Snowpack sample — Snodgrass Mountain, Crested Butte, Colorado (2/4/25, 12:06 PM MST)
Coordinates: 38.923, -106.968
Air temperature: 35 °F
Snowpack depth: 80 cm
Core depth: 30 cm
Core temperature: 35.6 °F
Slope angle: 14°, slope face: 78°
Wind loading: low
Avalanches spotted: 0
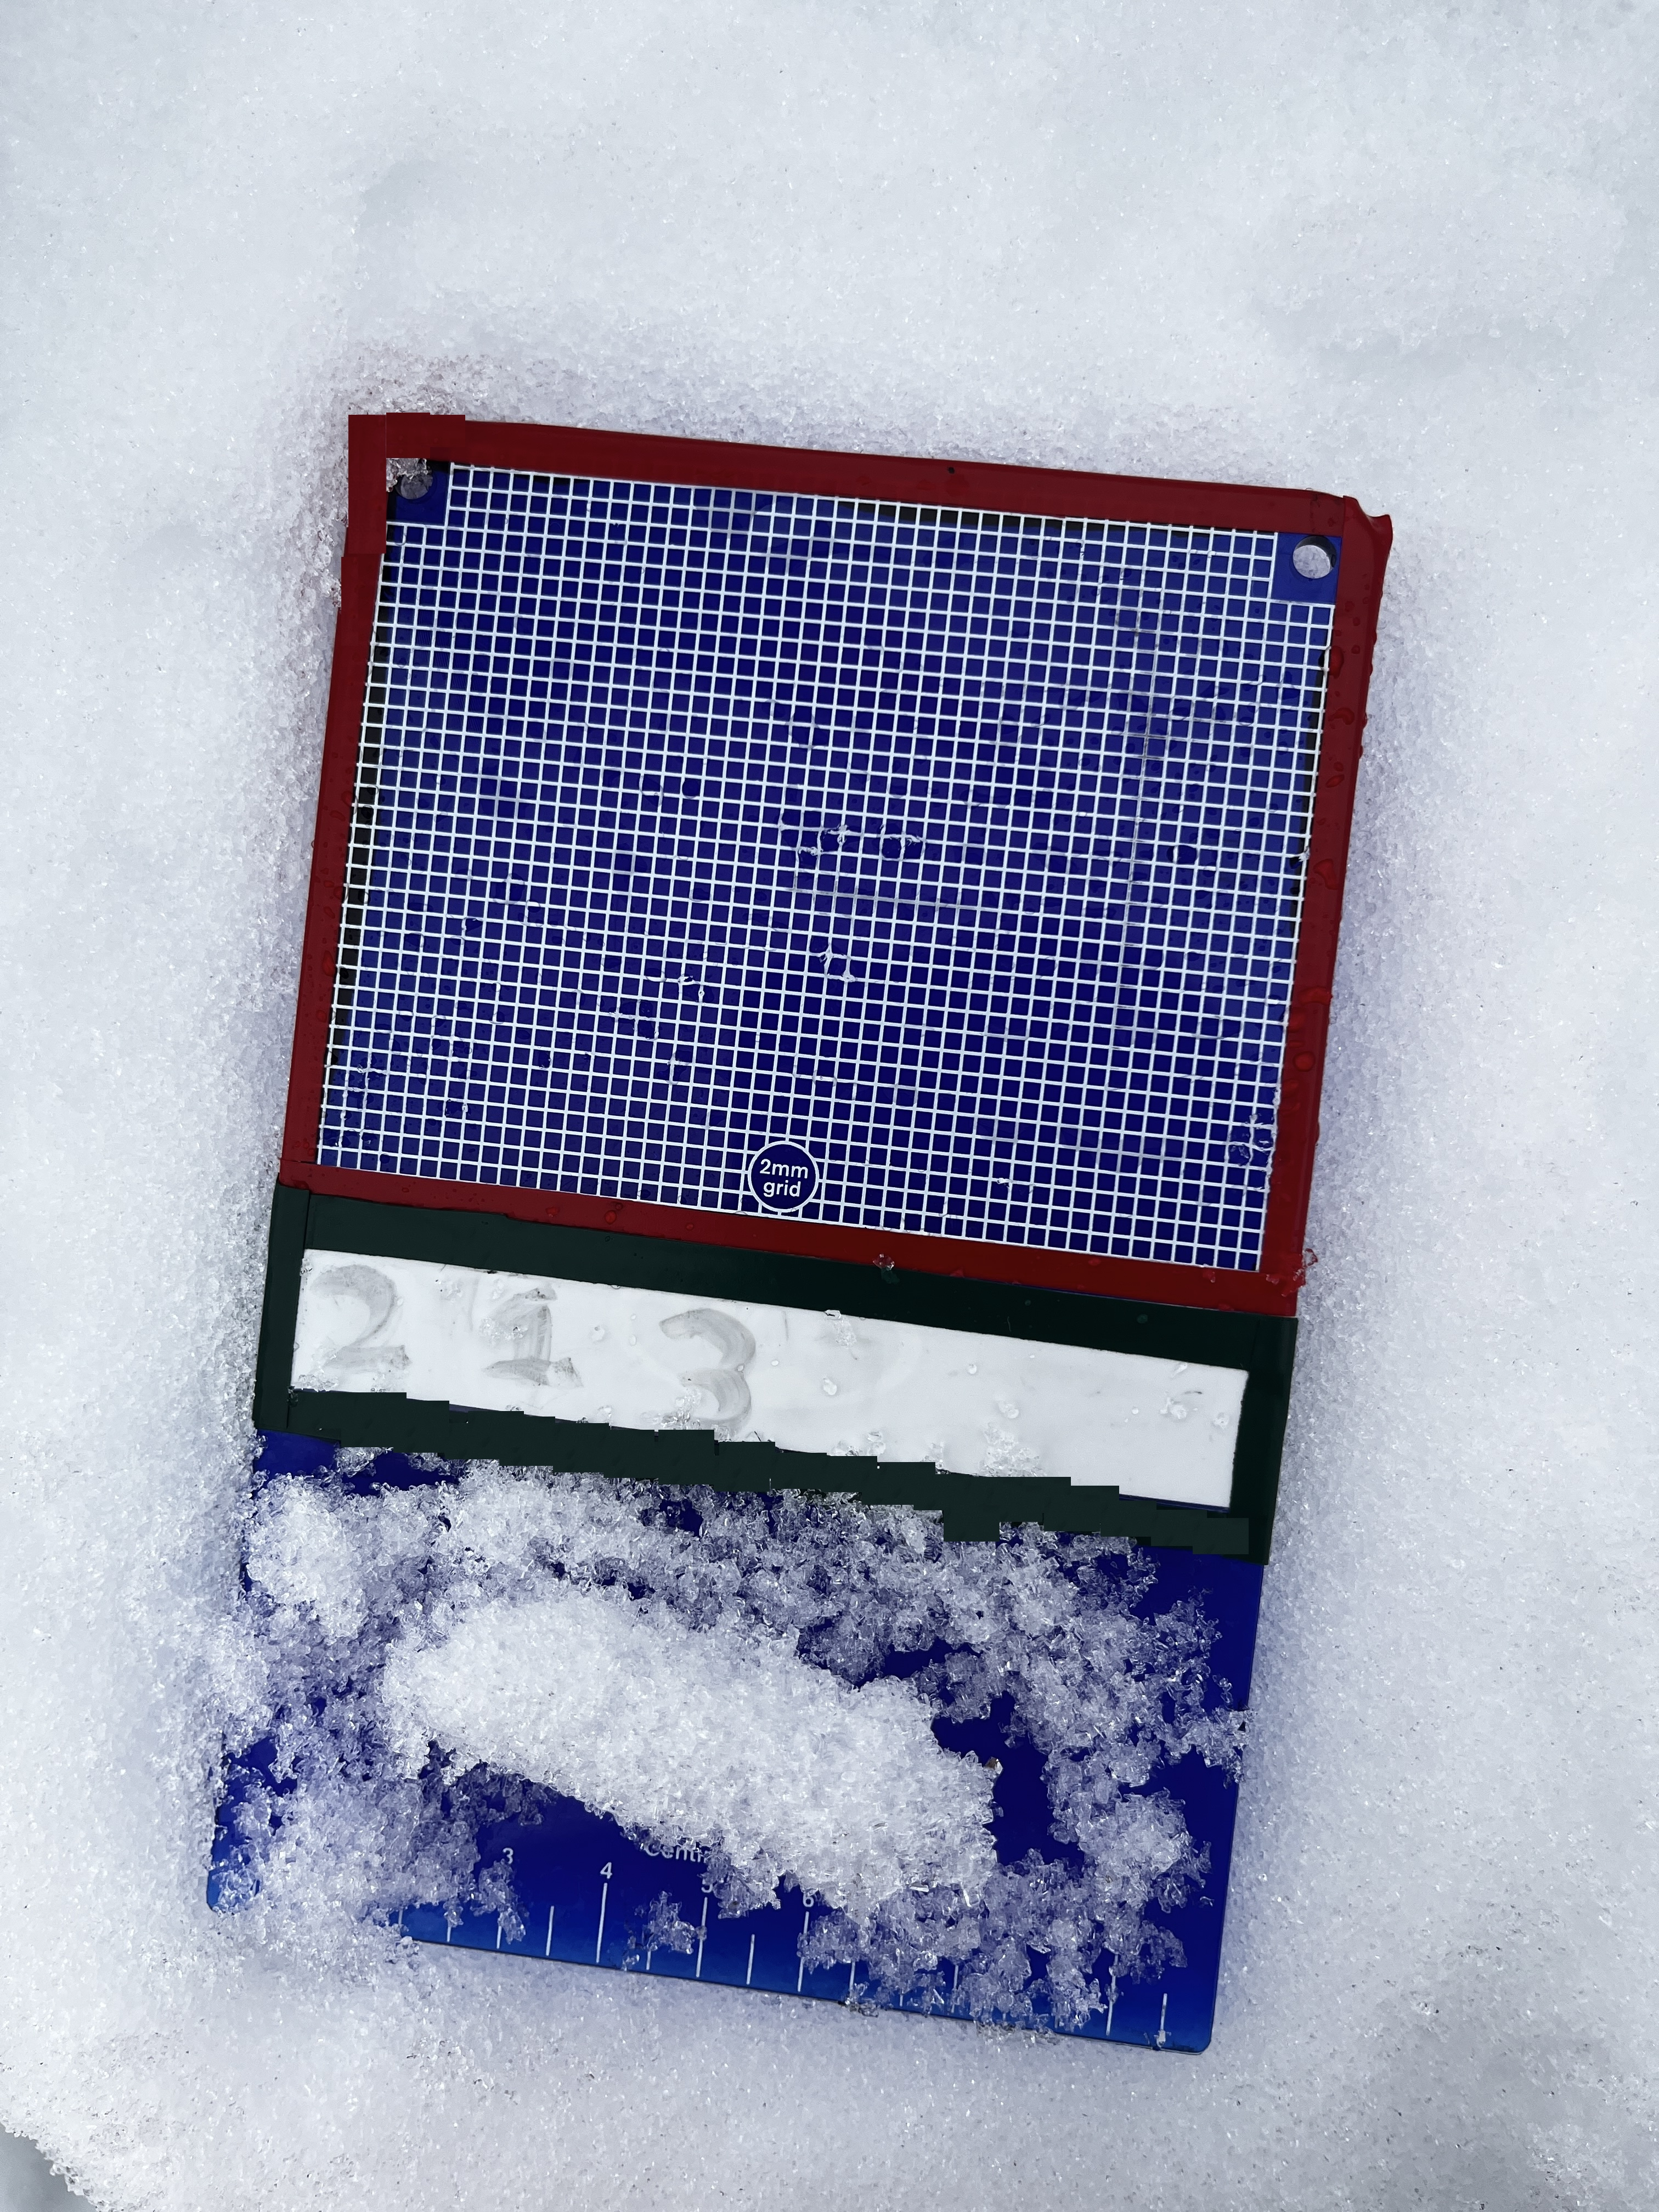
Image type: crystal_card
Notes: No avalanches nearby, unusually warm weather for the last month reported by residents, Collected 25 yards from treeline